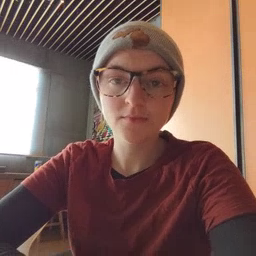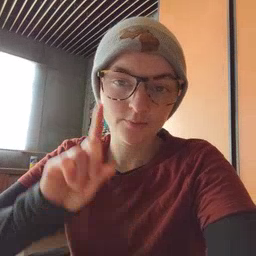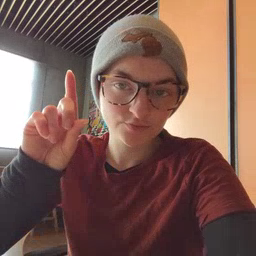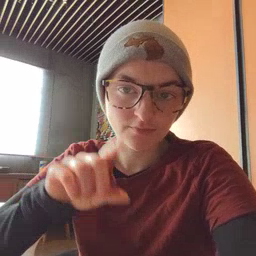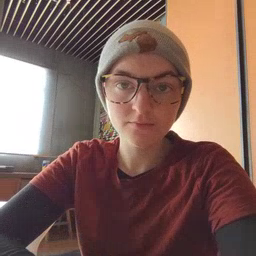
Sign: up